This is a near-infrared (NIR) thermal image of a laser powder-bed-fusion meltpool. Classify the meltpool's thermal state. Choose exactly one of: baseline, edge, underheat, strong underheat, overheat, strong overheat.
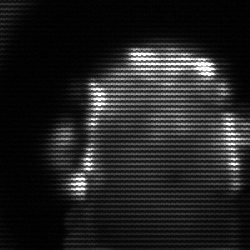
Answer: baseline